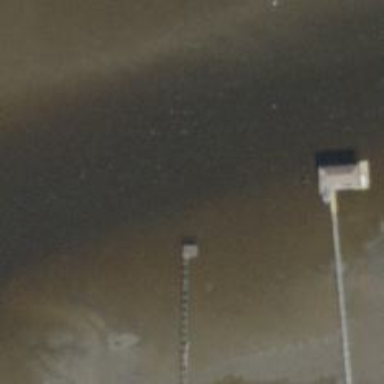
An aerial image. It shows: Man-made pier.